Field crop: maize
Growth stage: 2
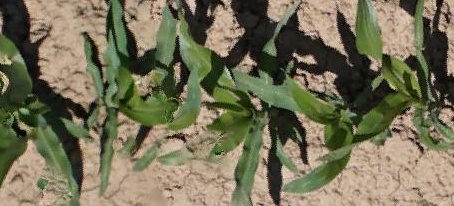
Species: maize